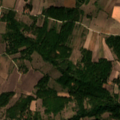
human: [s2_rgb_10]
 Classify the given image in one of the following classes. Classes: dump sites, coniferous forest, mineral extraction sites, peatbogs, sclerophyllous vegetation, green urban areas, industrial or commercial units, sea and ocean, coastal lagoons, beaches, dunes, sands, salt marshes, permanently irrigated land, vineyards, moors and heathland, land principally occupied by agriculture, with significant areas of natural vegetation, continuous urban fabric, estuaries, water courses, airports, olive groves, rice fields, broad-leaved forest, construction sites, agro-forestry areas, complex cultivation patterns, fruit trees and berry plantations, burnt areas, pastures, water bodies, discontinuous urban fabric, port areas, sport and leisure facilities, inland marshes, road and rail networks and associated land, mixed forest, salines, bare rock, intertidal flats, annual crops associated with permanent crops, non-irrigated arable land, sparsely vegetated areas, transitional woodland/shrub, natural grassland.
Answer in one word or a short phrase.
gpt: complex cultivation patterns, land principally occupied by agriculture, with significant areas of natural vegetation, broad-leaved forest